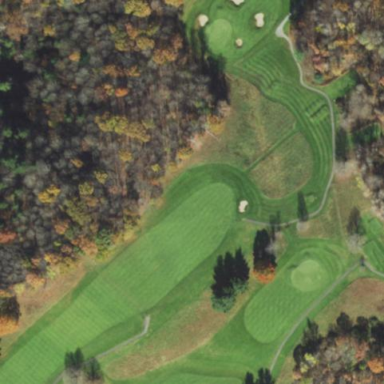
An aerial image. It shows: Golf pitch.